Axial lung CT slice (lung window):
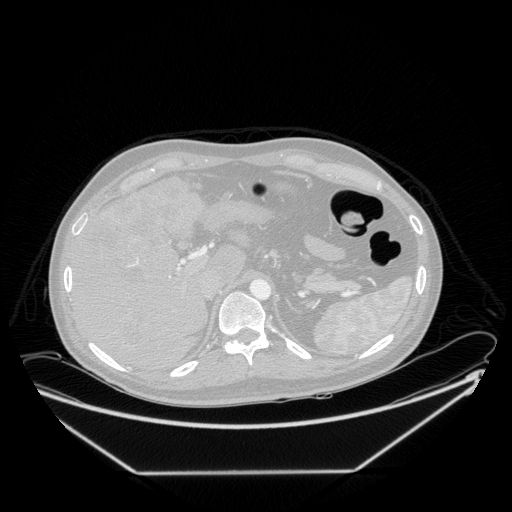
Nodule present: no